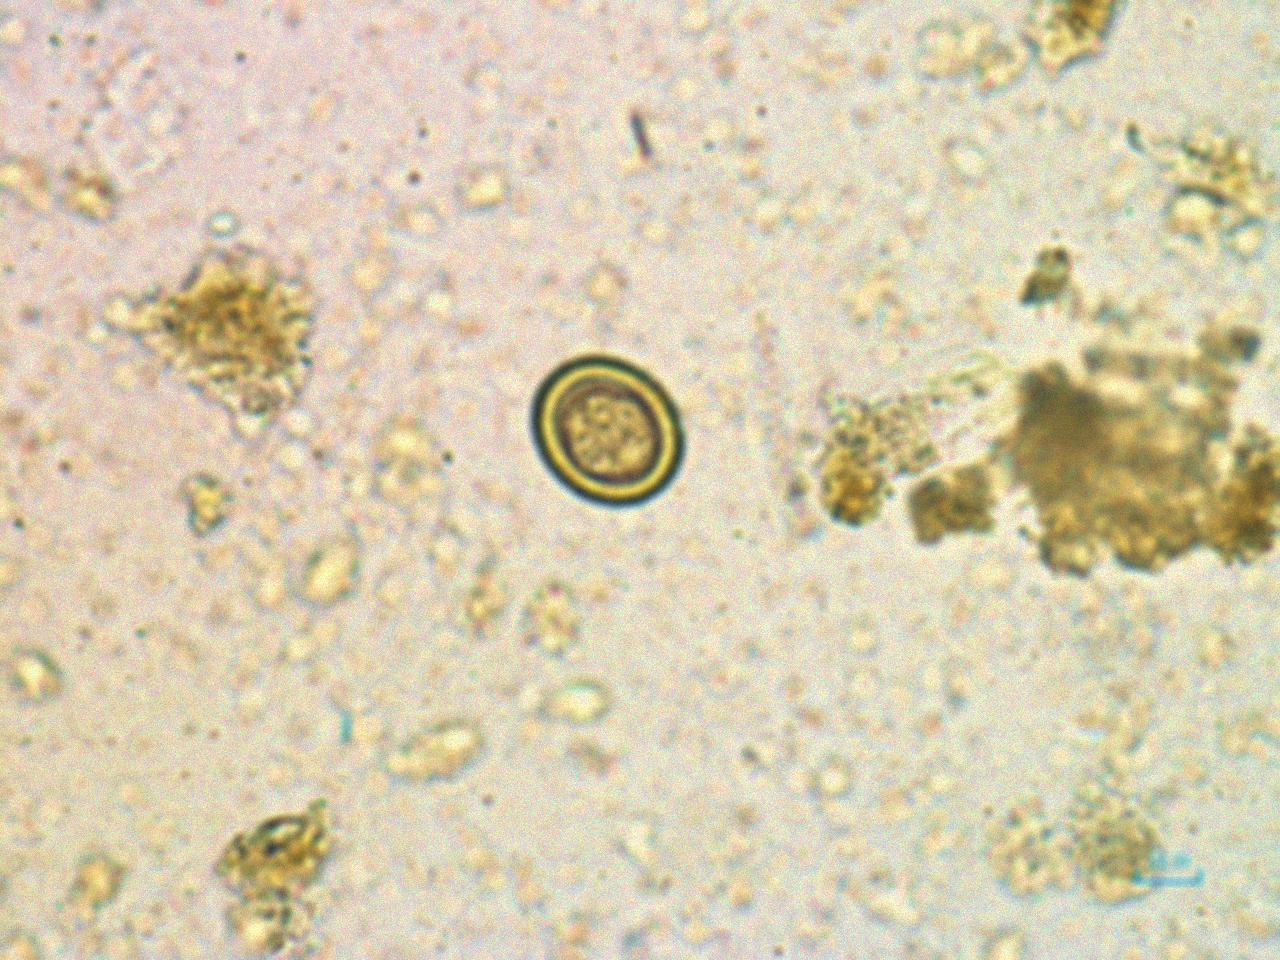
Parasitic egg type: Taenia spp. egg